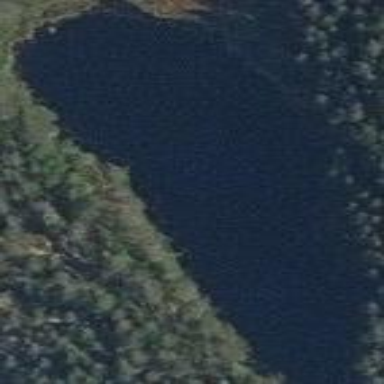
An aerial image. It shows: Beautiful lake surrounded by nature.